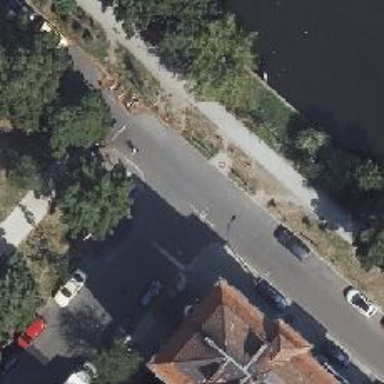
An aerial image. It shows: Residential road with asphalt surface. There are separate sidewalks on both sides and designated bicycle road.